Question: I am currently trying to get images to be displayed in my Table View. But, it looks like when it gets the last image, it sets all of the images to that.
The image is from my first blog post.

Here's my code for the RSS detection:
'''
#pragma mark - Table View
- (NSInteger)numberOfSectionsInTableView:(UITableView *)tableView {
return 1;
}
- (NSInteger)tableView:(UITableView *)tableView numberOfRowsInSection:(NSInteger)section {
return feeds.count;
}
- (UITableViewCell *)tableView:(UITableView *)tableView cellForRowAtIndexPath:(NSIndexPath *)indexPath {
UITableViewCell *cell = [tableView dequeueReusableCellWithIdentifier:@"Cell" forIndexPath:indexPath];
cell.textLabel.text = [[feeds objectAtIndex:indexPath.row] objectForKey: @"title"];
NSString *textFiltered = [[feeds objectAtIndex:indexPath.row] objectForKey: @"description"];
cell.detailTextLabel.text = [textFiltered stringByConvertingHTMLToPlainText];
//cell.detailTextLabel.text = [[feeds objectAtIndex:indexPath.row] objectForKey: @"pubDate"];
//NSString *imageURLString = [[feeds objectAtIndex:indexPath.row] objectForKey: @"enclosure"];
NSData *imageData = [NSData dataWithContentsOfURL:imageURL];
cell.imageView.image = [UIImage imageWithData:imageData];
return cell;
}
#pragma mark - parsing of RssFeed Values
-(void) parser:(NSXMLParser *)parser didStartElement:(NSString *)elementName namespaceURI:(NSString *)namespaceURI qualifiedName:(NSString *)qName attributes:(NSDictionary *)attributeDict{
element = elementName;
if ([element isEqualToString:@"item"]) {
item = [[NSMutableDictionary alloc]init];
title = [[NSMutableString alloc]init];
link = [[NSMutableString alloc] init];
desc = [[NSMutableString alloc] init];
image = [[NSMutableString alloc] init];
pubDate = [[NSMutableString alloc] init];
feedEnclosure = [[NSMutableString alloc] init];
encodedContent = [[NSMutableString alloc] init];
//imageURL = [[NSURL alloc] init];
}if ([element isEqualToString:@"enclosure"]){
NSString *imageStr = [NSString stringWithString:[attributeDict objectForKey:@"url"]];
imageURL = [NSURL URLWithString:imageStr];
}
}
-(void) parser:(NSXMLParser *)parser didEndElement:(NSString *)elementName namespaceURI:(NSString *)namespaceURI qualifiedName:(NSString *)qName{
if ([elementName isEqualToString:@"item"]) {
[item setObject:title forKey:@"title"];
[item setObject:link forKey:@"link"];
[item setObject:desc forKey:@"description"];
[item setObject:pubDate forKey:@"pubDate"];
[item setObject:feedEnclosure forKey:@"enclosure"];
[item setObject:encodedContent forKey:@"content:encoded"];
[item setObject:imageURL forKey:@"url"];
[feeds addObject:[item copy]];
}
}
-(void) parser:(NSXMLParser *)parser foundCharacters:(NSString *)string{
if ([element isEqualToString:@"title"]) {
[title appendString:string];
}else if ([element isEqualToString:@"link"]){
[link appendString:string];
}else if ([element isEqualToString:@"description"]){
[desc appendString:string];
}else if ([element isEqualToString:@"pubDate"]){
[pubDate appendString:string];
}else if ([element isEqualToString:@"content:encoded"]){
[encodedContent appendString:string];
}
}
- (void)parserDidEndDocument:(NSXMLParser *)parser {
[self.tableView reloadData];
}
'''
Do you people have an idea on how I could get this working?
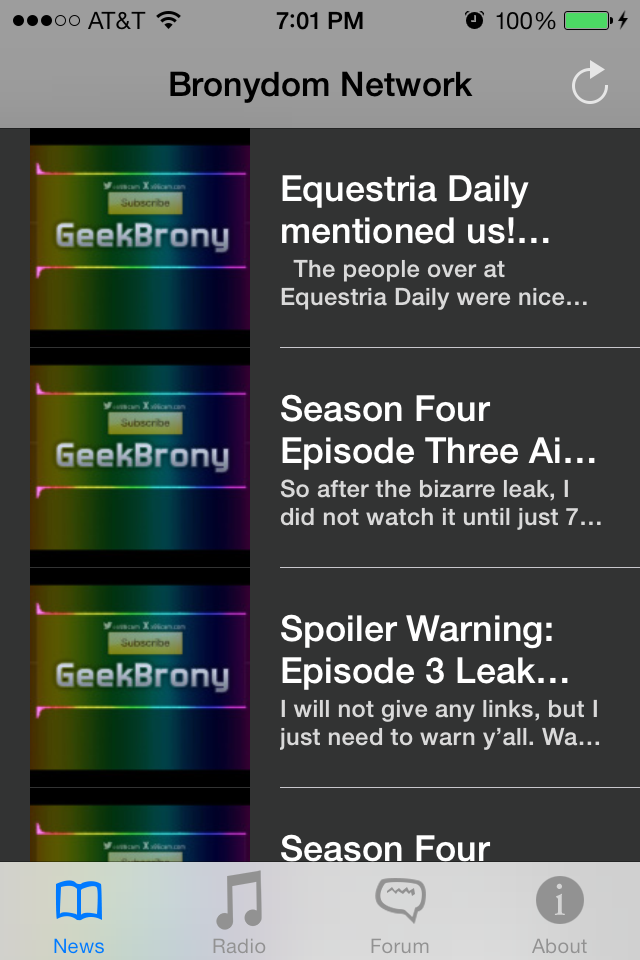
Answer: You are using the ivar 'imageURL' to set the image of each row in the table. This of course means every row will have the same image. You need to store the individual image URLs for each row in the row-specific data.
You seem to be setting the 'url' key in your row-specific data. Use that instead of 'imageURL' when setting up each cell.
Also note that it is a very bad idea to be loading the 'NSData' object on the main thread for each cell. This will make your UI very choppy and unresponsive if the Internet connection is slow at all. There are many solutions to loading the images in the background.
Update:
Try this:
'''
NSURL *url = feeds[indexPath.row][@"url"];
NSData *imageData = [NSData dataWithContentsIfURL:url];
'''